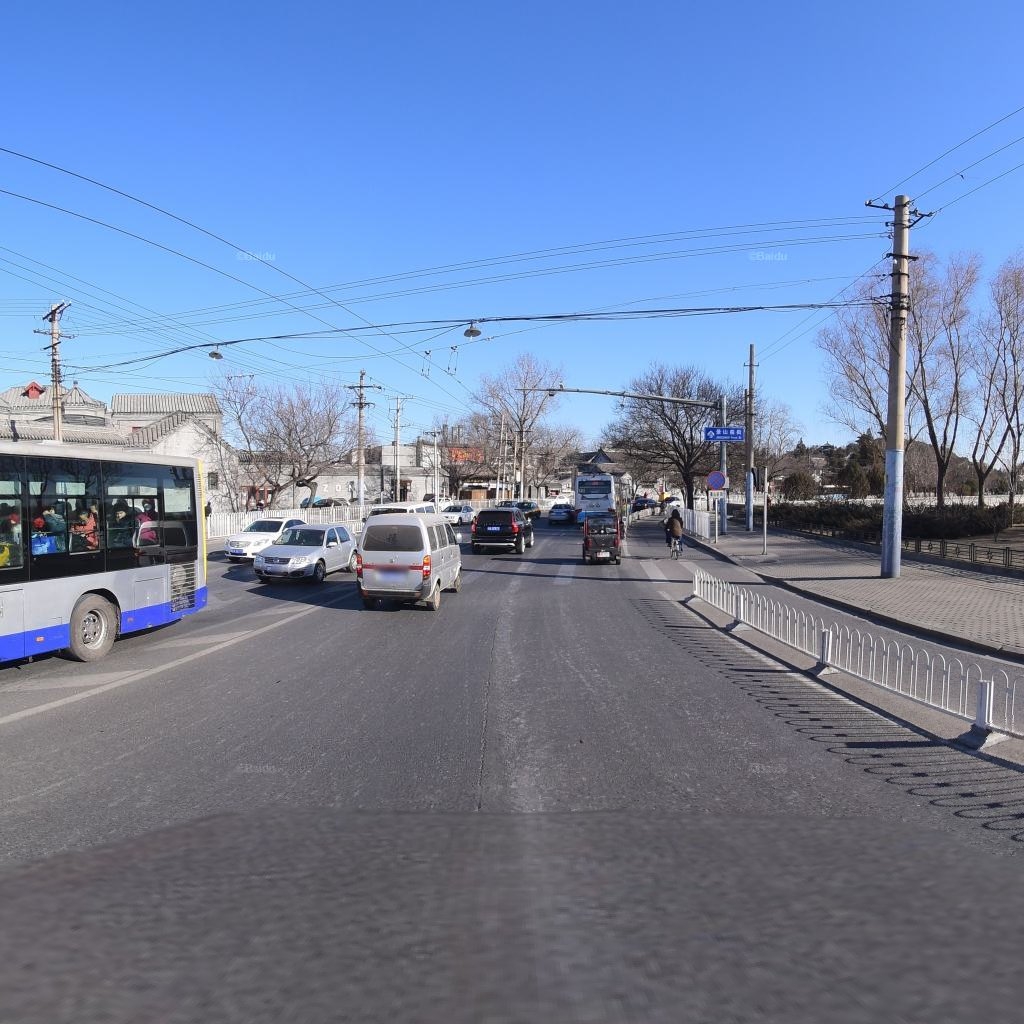
Region: Xicheng
Road damage annotations: longitudinal crack